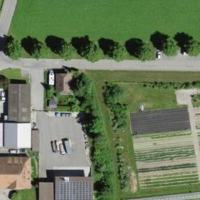
EUNIS habitat code: 55
Species observed at this site:
Spergula arvensis